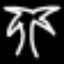
Label: palm tree